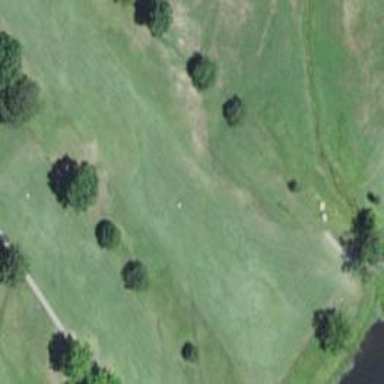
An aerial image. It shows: Golf fairway surrounded by grass.